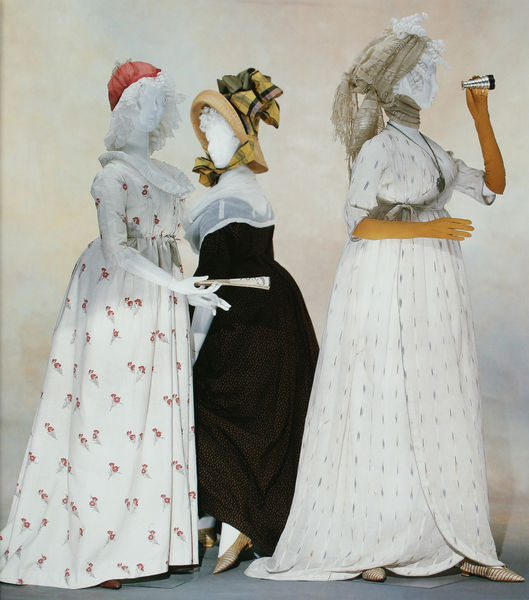
Titel: Kleider (Hemdkleider)
Standort: Kyoto (Japan)
Institution: Kyoto Costume Institute
Schlagwörter: gruppe, hand, kopf, weiß, frauen, gelb, grün, ocker, blume, blumen, braun, damen, finger, frau, glas, haar, handschuh, handschuhe, hintergrund, hut, hüte, kleid, kleider, köpfe, orange, profil, schwarz, blüten, gürtel, rot, schal, schleier, schleiher, tuch, beige, fächer, haube, mode, muster, rock, schleife, kappen, wand, arm, arme, augen, gesicht, kleidung, kragen, lang, spitze, stehen, hals, hände, schauen, gewand, haare, stehend, stoff, tücher, drei, schleifen, england, locken, schulter, perücke, japan, modell, röcke, schuhe, tüll, kette, modern, blümchen, weiblich, rüschen, foto, fotografie, photographie, blumenmuster, bluemn, hauben, schuh, entwurf, modelle, puppe, puppen, photo, talie, medallion, tageskleid, kostüme, viktorianisch, fernrohr, hochzeit, fernglas, opernglas, perücken, porzelan, design, fach, bodenlang, figurinen, perrücken, kleide, keid, umrahmen, kyoto, altmodisch, seitenstellung, tageskleider, bestickte kleider, fernglas. kopfbedeckung, geblumt, grazios, gucker, elizabethanisch